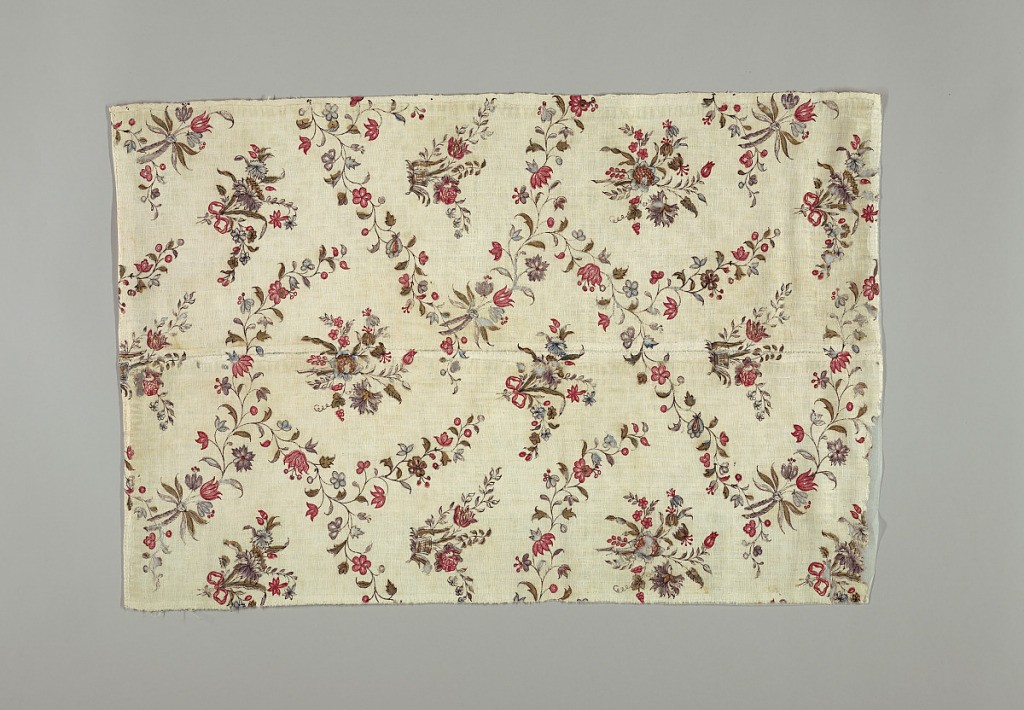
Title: Textile
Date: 18th century
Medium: cotton Technique: relief printed
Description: Fragments